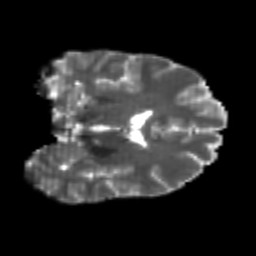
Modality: T2w
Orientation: coronal
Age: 23
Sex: male
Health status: healthy
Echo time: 0.074 s